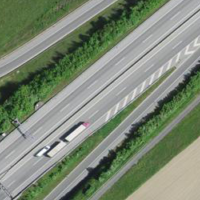
EUNIS habitat code: 57
Species observed at this site:
Corvus corone
Falco tinnunculus
Anas platyrhynchos
Columba palumbus